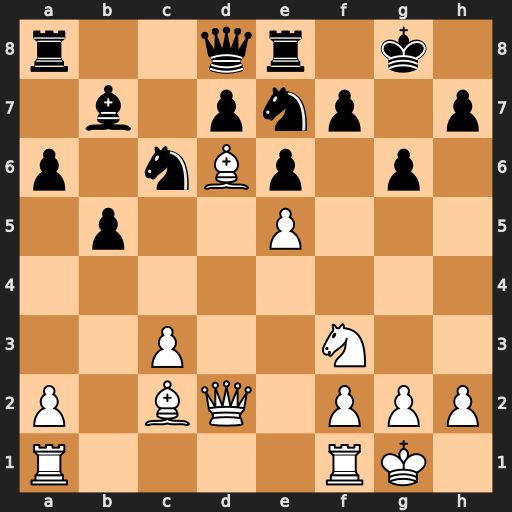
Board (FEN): r2qr1k1/1b1pnp1p/p1nBp1p1/1p2P3/8/2P2N2/P1BQ1PPP/R4RK1
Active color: w
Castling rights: -
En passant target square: -
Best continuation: Qh6 Nf5 Bxf5